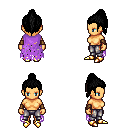
a pixel art fantasy rpg character, female body template, human, tanned skin, maroon tattered cape, metal pants, black long topknot hairstyle, leather bracers, gold boots, four views (front, back, left, right), 2x2 character sprite sheet, small pixel art, hard edges, no anti-aliasing